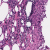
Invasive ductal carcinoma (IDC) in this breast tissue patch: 0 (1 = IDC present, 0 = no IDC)